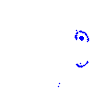
Particle: electron